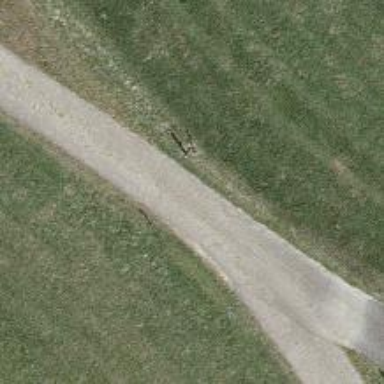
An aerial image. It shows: Well-maintained track road of grade 1.